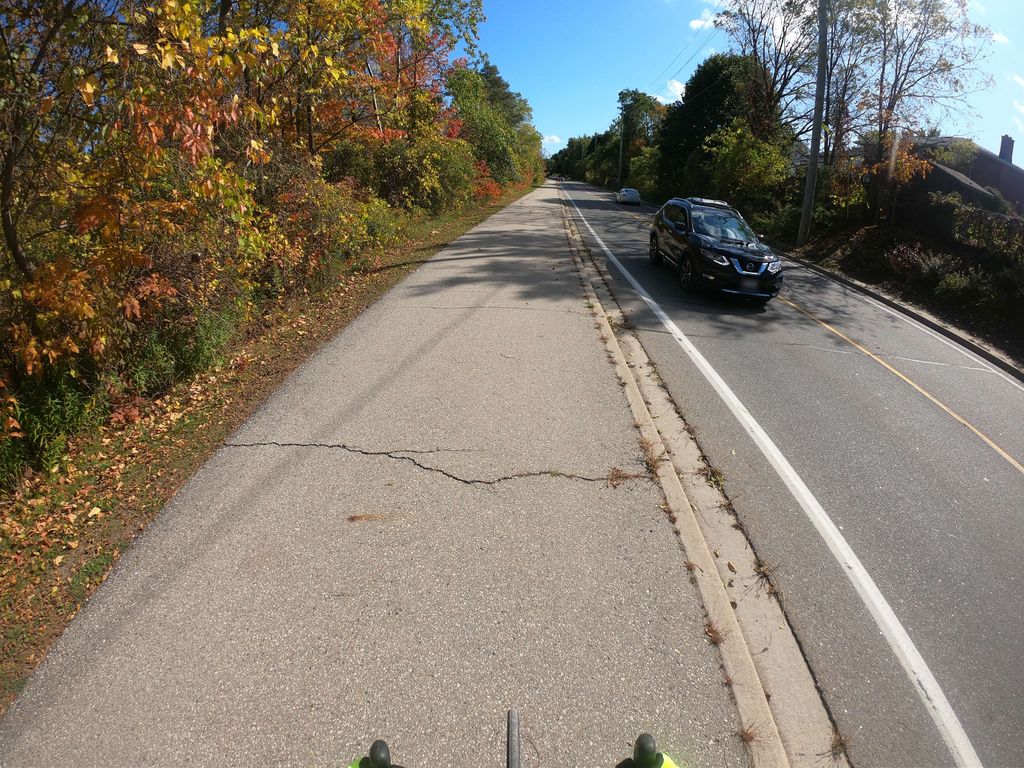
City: kitchener-waterloo